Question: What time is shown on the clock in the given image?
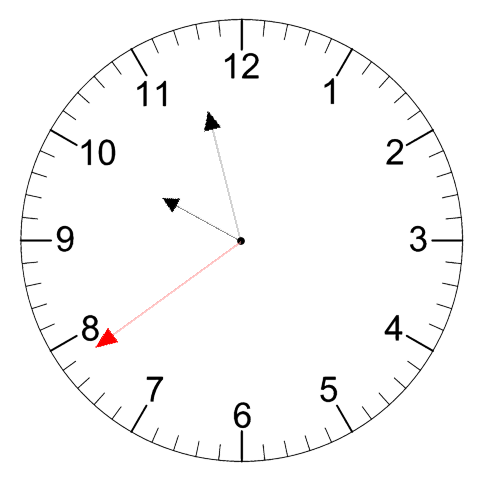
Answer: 09:57:39